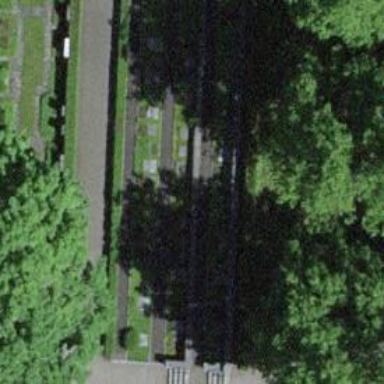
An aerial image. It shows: Graveyard.